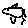
Label: bird